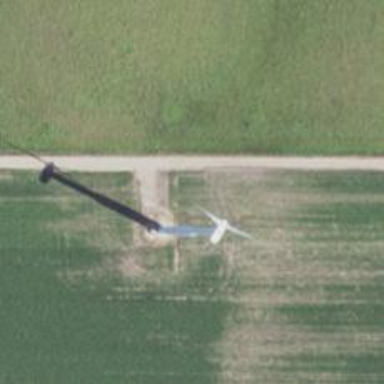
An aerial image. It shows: Wind turbine power generator.